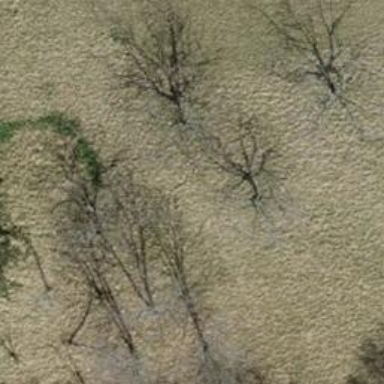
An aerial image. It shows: Row of trees in natural setting.